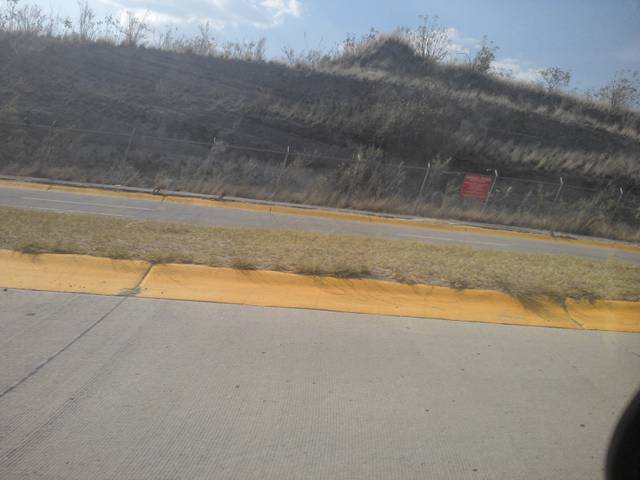
Region: Mexico
Coordinates: 20.673, -103.459